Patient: sex M, age 30
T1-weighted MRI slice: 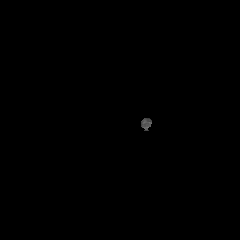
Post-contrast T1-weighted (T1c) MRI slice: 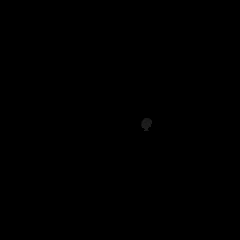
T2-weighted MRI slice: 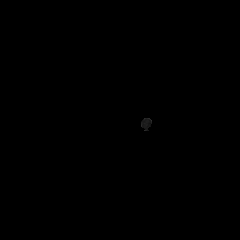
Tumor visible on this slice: no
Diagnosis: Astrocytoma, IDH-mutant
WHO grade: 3